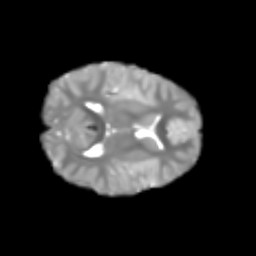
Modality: T2w
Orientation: axial
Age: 6
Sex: female
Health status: healthy